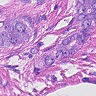
Metastatic tissue present: yes